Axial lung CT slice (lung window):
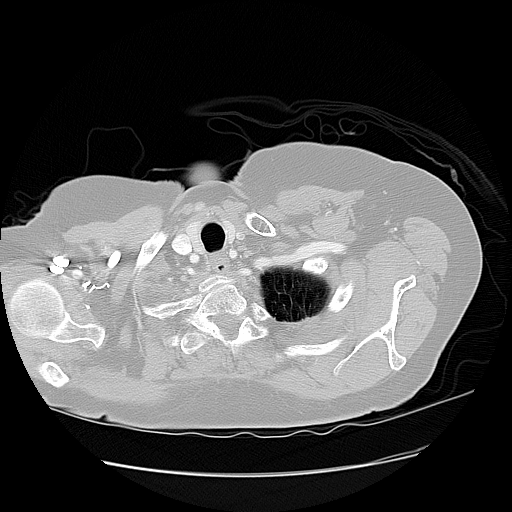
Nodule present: no